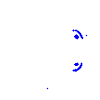
Particle: pion